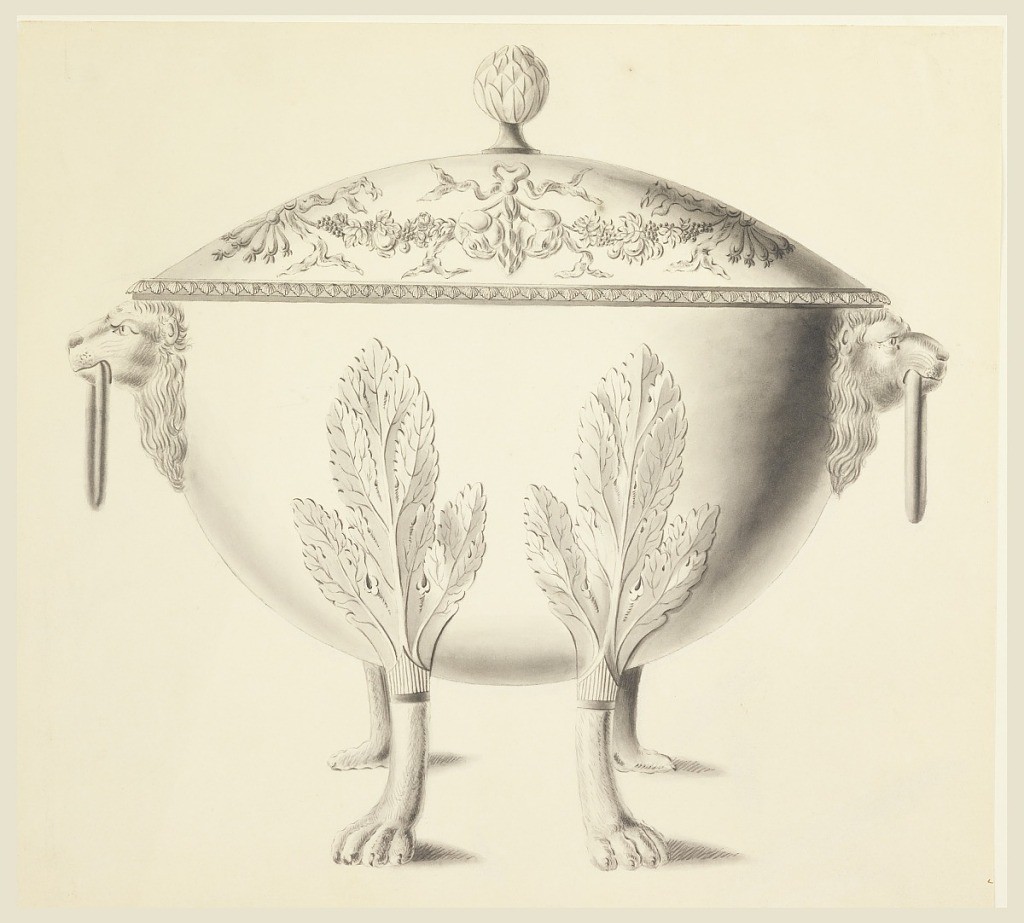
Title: Design for a Tureen
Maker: Joseph Anton Seethaler II, German, 1799–1868
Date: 1827–35
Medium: Pen and black ink, brush and wash on paper
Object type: Drawing
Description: Bowl with cover ornamented with flower and vegetal forms, with an artichoke for finial.  Handles are composed of lions' heads holding rings in mouths. Feet are animal paws issuing from large leaves.